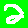
Digit: 2